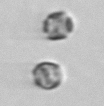
Label: Thalassiosira_sp_aff_mala